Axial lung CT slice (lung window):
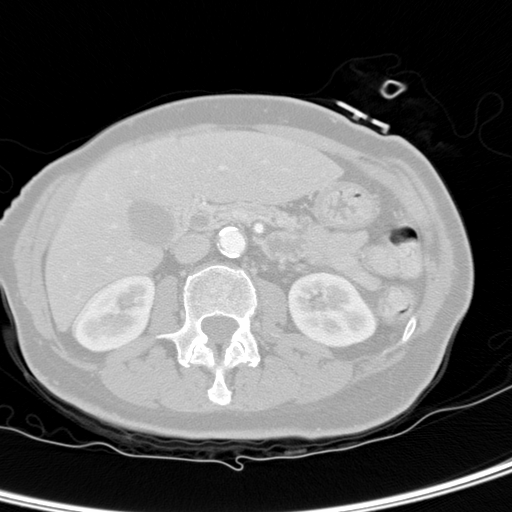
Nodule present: no